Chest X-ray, AP view. Patient: 45 years old, sex M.
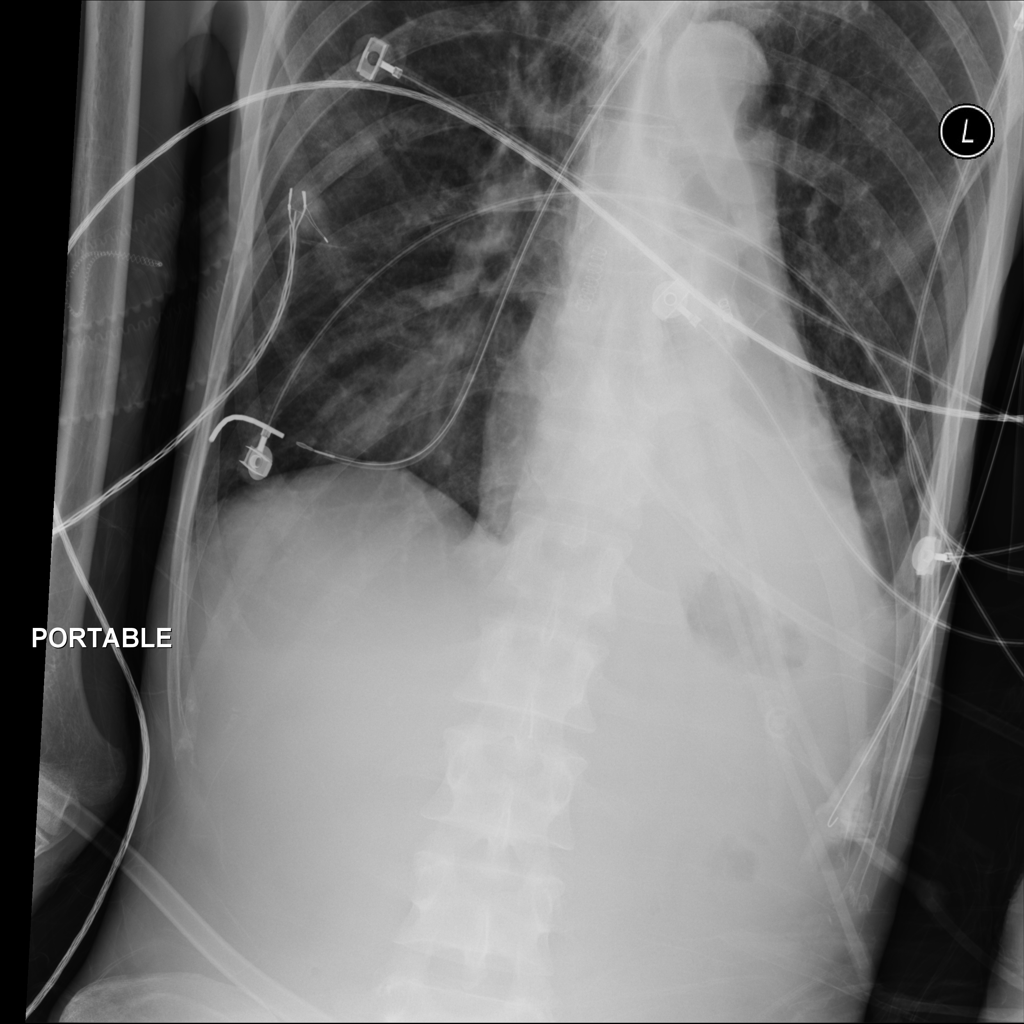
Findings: No Finding